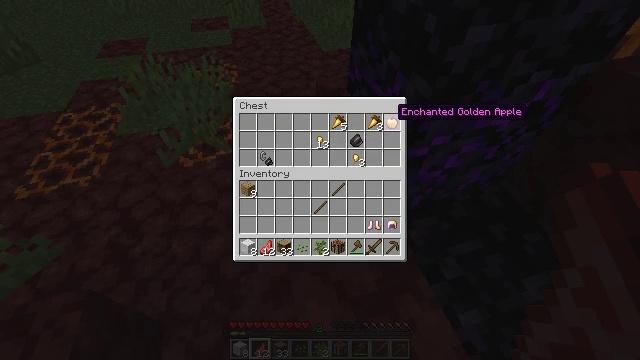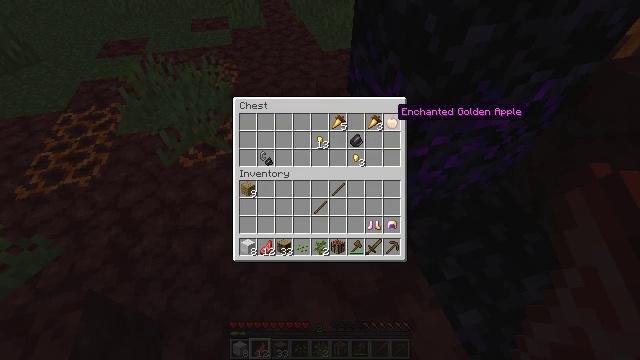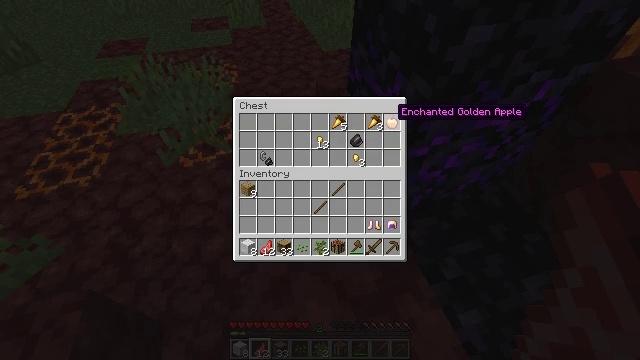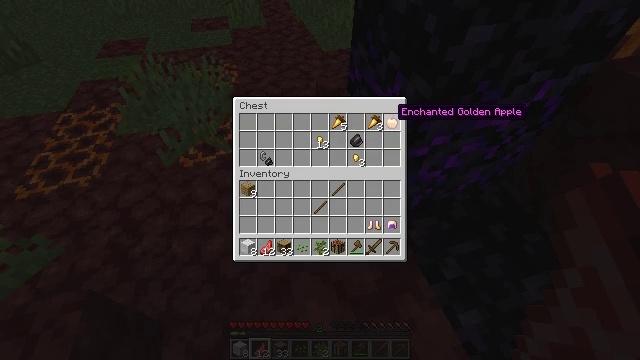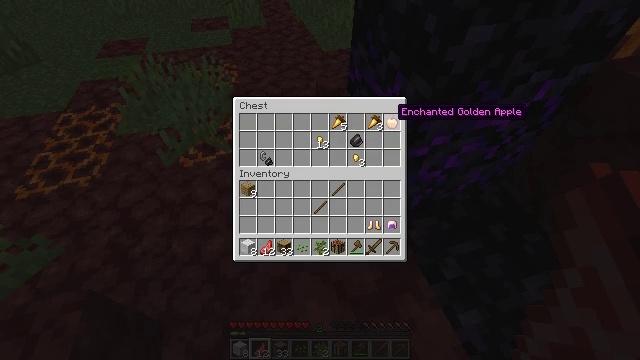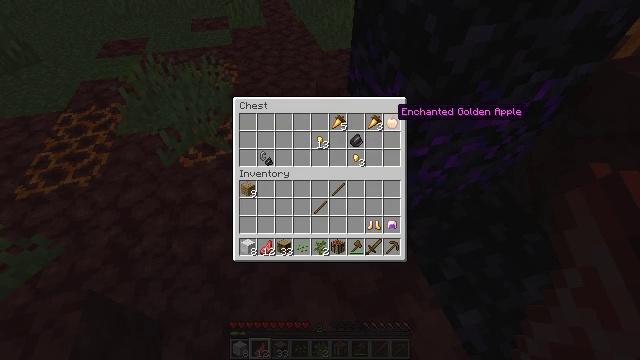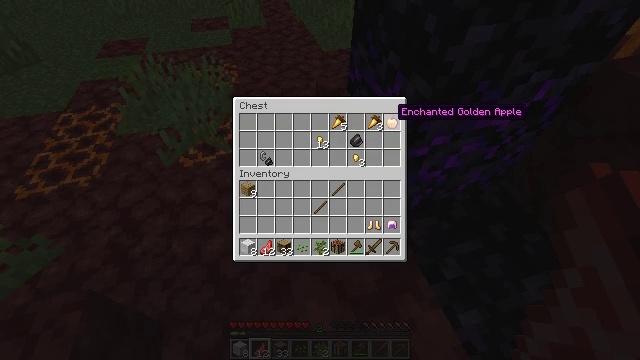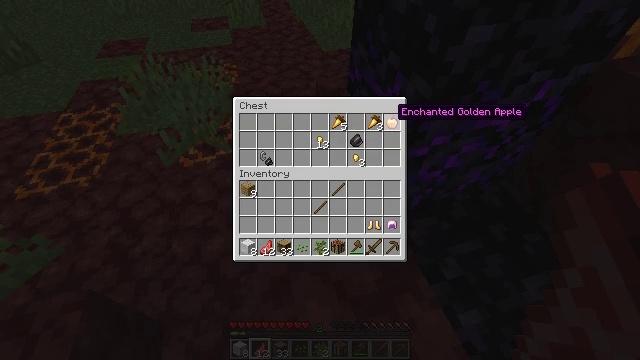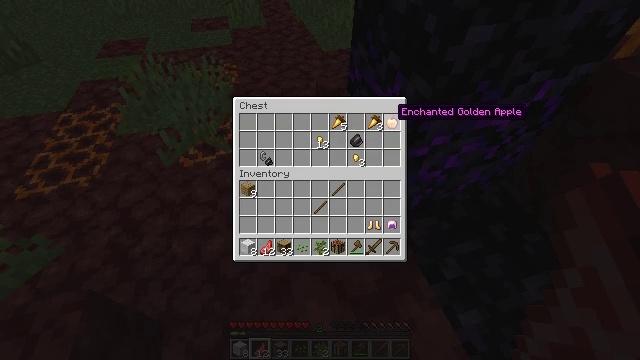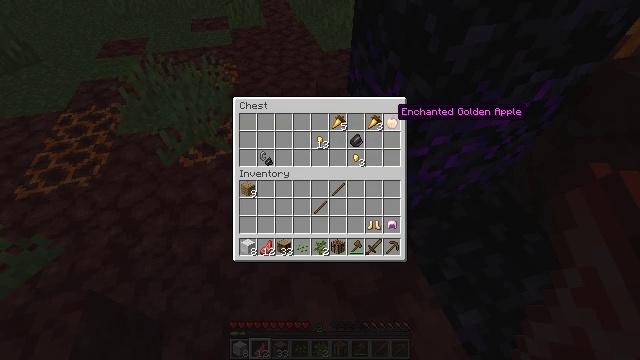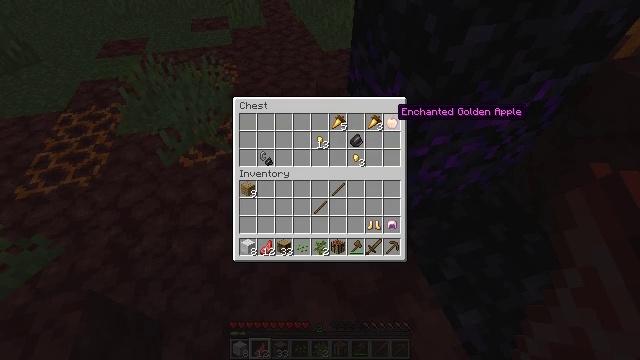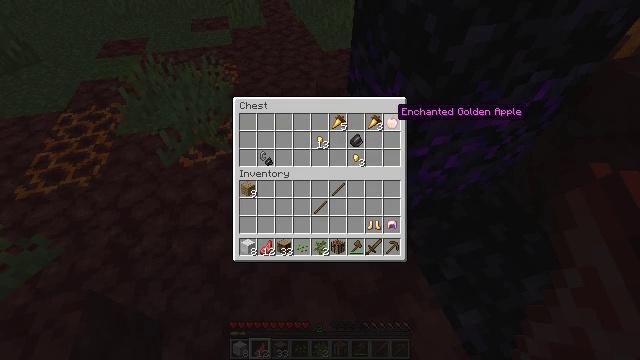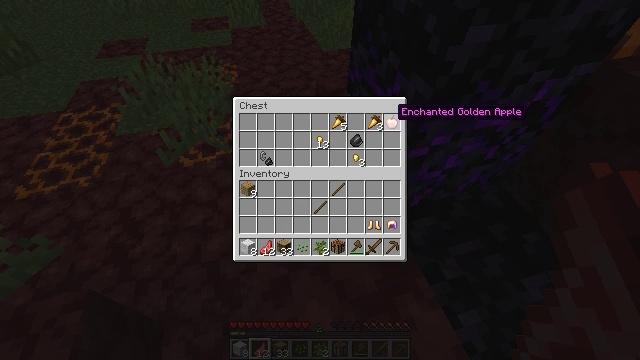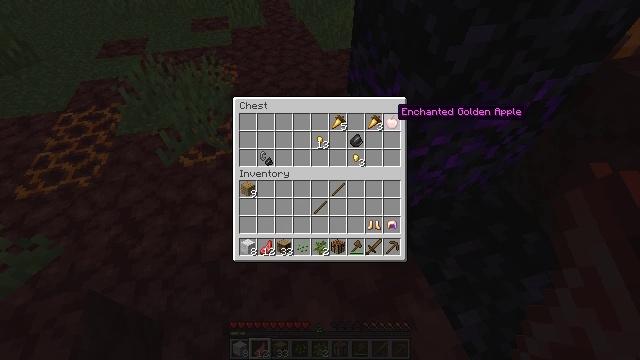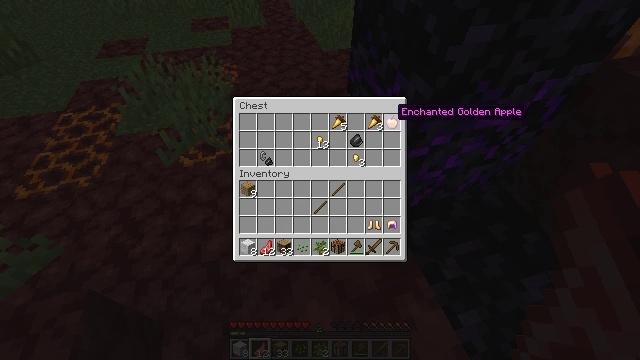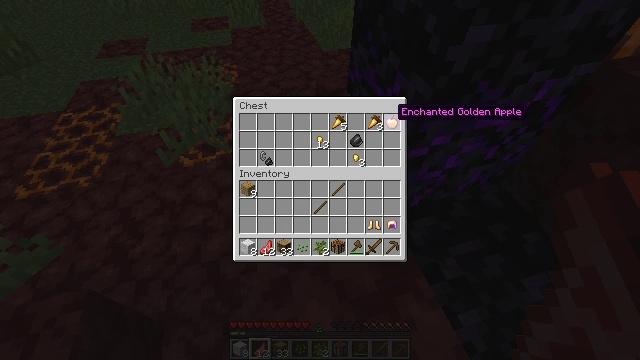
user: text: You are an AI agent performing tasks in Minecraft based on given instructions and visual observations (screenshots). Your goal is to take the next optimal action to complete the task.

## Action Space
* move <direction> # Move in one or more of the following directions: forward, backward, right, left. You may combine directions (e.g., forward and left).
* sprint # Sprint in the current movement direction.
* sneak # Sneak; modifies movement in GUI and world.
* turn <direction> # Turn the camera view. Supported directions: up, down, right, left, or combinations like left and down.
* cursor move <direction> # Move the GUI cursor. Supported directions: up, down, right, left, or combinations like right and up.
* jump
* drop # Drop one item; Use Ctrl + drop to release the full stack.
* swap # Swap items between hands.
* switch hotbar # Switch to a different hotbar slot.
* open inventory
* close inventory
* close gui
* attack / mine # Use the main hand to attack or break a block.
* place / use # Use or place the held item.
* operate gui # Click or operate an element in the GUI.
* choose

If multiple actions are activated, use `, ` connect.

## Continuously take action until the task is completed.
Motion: motion action
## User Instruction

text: Recover the brewing stand by mining it.
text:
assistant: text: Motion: no_op
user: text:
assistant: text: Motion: no_op
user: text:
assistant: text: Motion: no_op
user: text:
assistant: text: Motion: no_op
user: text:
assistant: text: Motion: no_op
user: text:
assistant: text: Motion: no_op
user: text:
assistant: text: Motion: no_op
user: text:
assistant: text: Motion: no_op
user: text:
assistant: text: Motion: no_op
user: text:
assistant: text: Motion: no_op
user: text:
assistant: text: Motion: no_op
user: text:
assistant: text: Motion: no_op
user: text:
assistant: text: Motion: no_op
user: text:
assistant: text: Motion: no_op
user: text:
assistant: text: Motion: no_op
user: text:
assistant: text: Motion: no_op
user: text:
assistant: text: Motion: no_op
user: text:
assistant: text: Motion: no_op
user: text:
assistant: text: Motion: no_op
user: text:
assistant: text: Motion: no_op
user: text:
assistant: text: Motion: no_op
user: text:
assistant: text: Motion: no_op
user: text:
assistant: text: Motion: no_op
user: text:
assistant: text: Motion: sneak
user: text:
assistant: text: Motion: sneak
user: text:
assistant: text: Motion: sneak
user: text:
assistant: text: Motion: sneak
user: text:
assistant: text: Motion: sneak
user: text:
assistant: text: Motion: sneak
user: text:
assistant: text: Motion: sneak, operate gui